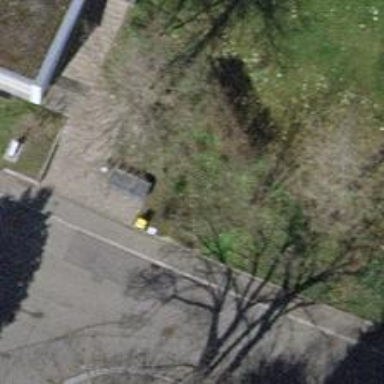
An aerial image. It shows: Post box is visible.